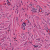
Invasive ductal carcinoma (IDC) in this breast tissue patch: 0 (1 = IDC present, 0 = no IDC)